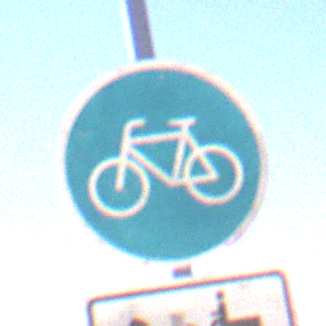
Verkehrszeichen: Radweg
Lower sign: MehrspurigeFahrzeugeFrei9
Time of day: Midday
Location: Outdoor (Nature)
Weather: Clear
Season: NotSpecified
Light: Natural